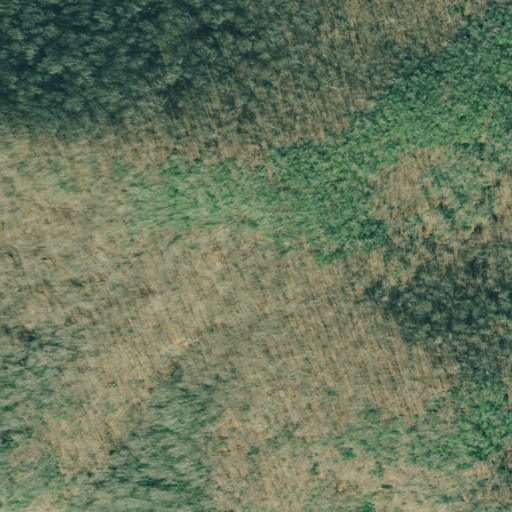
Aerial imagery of mountain in Georgia named Rich Knob containing deciduous forest and mixed forest